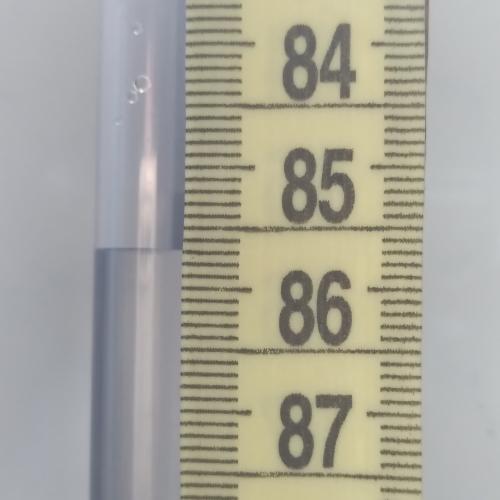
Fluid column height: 85.7 cm